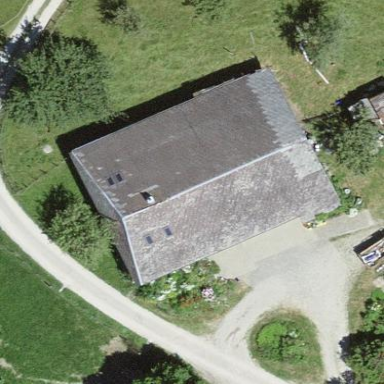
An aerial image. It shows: Farm building.